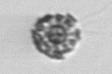
Label: coccolithophorid